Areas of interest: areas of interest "Business Office Building"
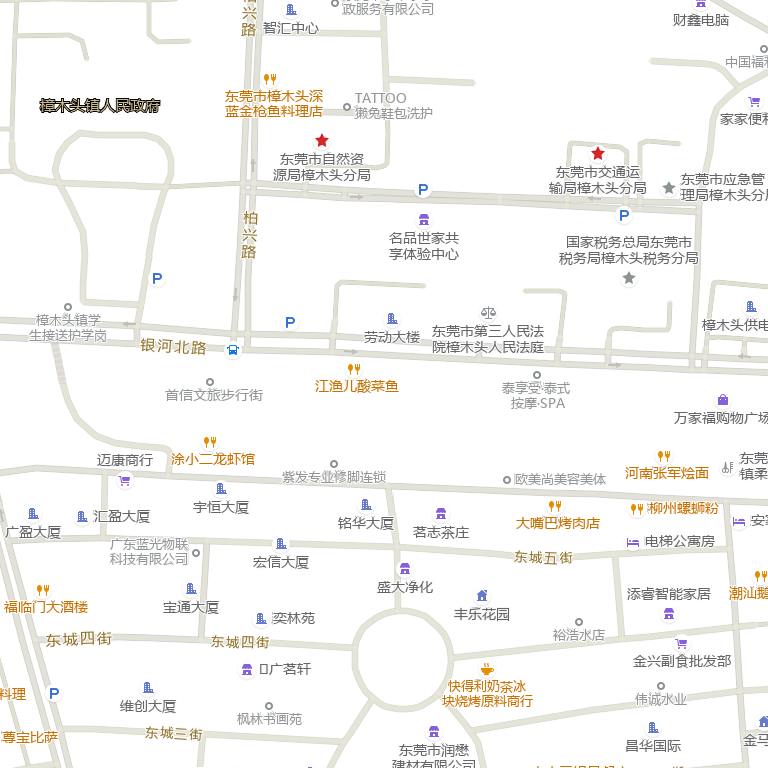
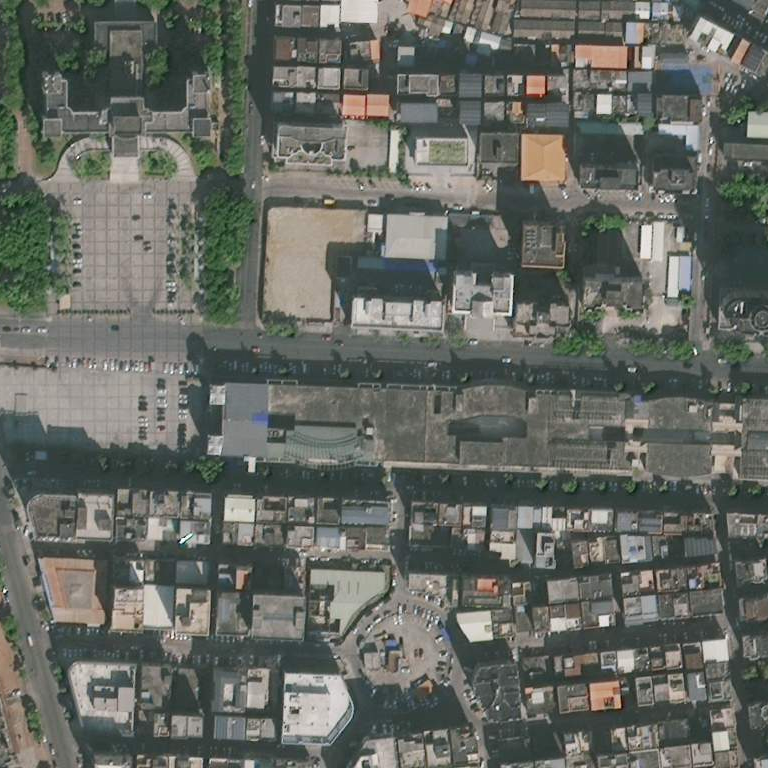